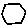
Label: hexagon